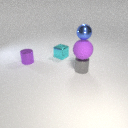
small gray metal cylinder below large purple rubber sphere